I will show an image sequence of human cooking. I have annotated the images with numbered circles. Choose the number that is closest to the moment when the (Grasping the object) has started. You are a five-time world champion in this game. Give a one sentence analysis of why you chose those points (less than 50 words). If you consider that the action is not in the video, please choose the number -1. Provide your answer at the end in a json file of this format: {"points": []}
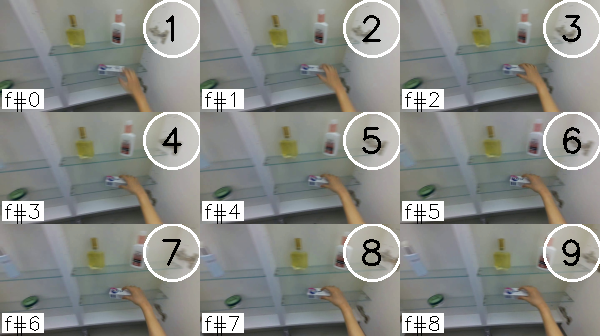
Frame 4 shows the clearest moment of hand-object contact.
{"points": [4]}